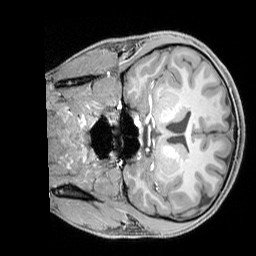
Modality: T1w
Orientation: coronal
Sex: male
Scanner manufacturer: siemens
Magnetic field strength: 3 T
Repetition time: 2.3 s
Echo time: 0.00226 s